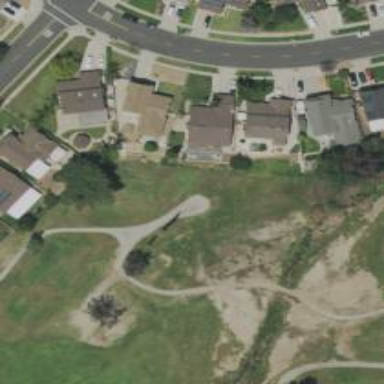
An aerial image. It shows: Path for golf carts.